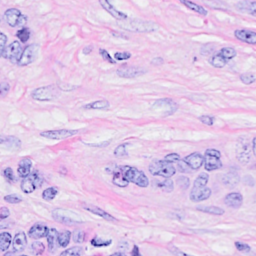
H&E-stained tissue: Breast